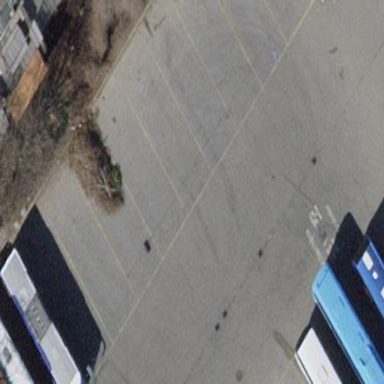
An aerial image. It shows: Parking space designated for buses.